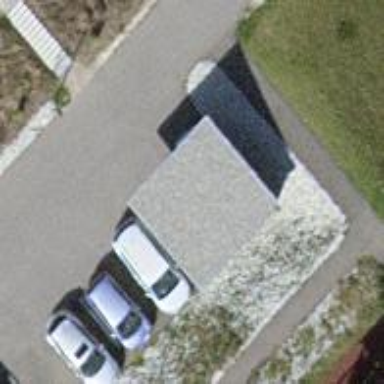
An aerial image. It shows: Carport structure.